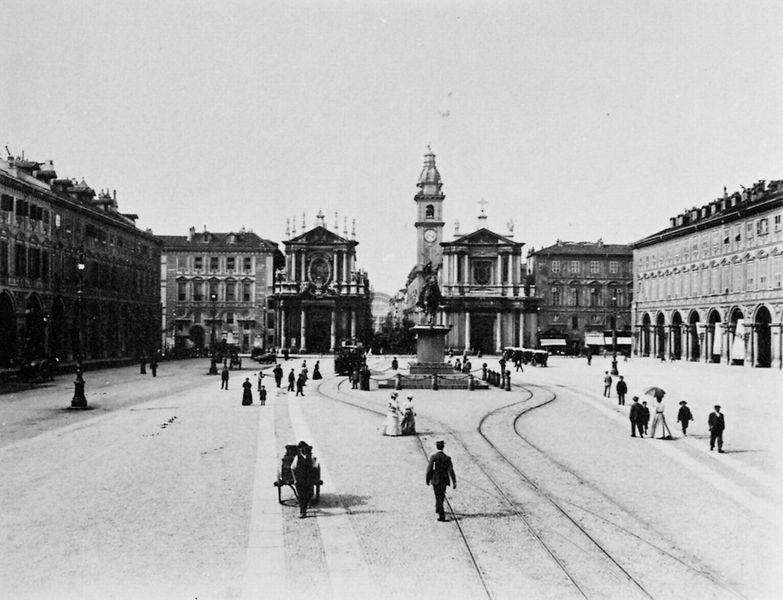
Titel: Der San Carlo Platz in Turin
Künstler: Gebrüder Alinari
Schlagwörter: himmel, weiß, frauen, landschaft, stadt, fenster, fussgänger, grau, laterne, laternen, männer, schwarz, säule, säulen, dame, gebäude, sockel, häuser, kirche, karren, pferd, reiter, turm, skulptur, statue, reiterbild, ansicht, fassade, fassaden, passanten, venedig, spuren, dächer, kutsche, platz, ziehen, wagen, uhr, galerie, foto, fotografie, kirchen, photographie, loggia, türme, münchen, denkmal, schwarzweiß, arkaden, photo, hellgrau, florenz, gleise, schienen, laubengang, standbild, turmuhr, reiterstandbild, pferdewagen, sáulen, bahngleise, markisen, turin, torino, straßenbahnschienen, fssaden